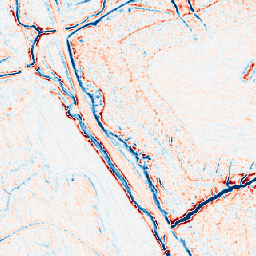
Category: edge_preserving
Decomposition family: bilateral
Decomposition parameters: d: 9
sigma_color: 100
sigma_space: 150
Upsampling method: nearest
Upsampling parameters: scale: 4
Upsampling scale: 4